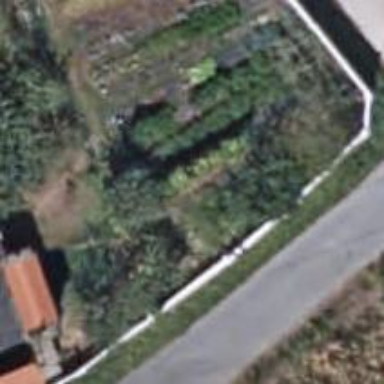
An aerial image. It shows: Greenhouse.